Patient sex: M
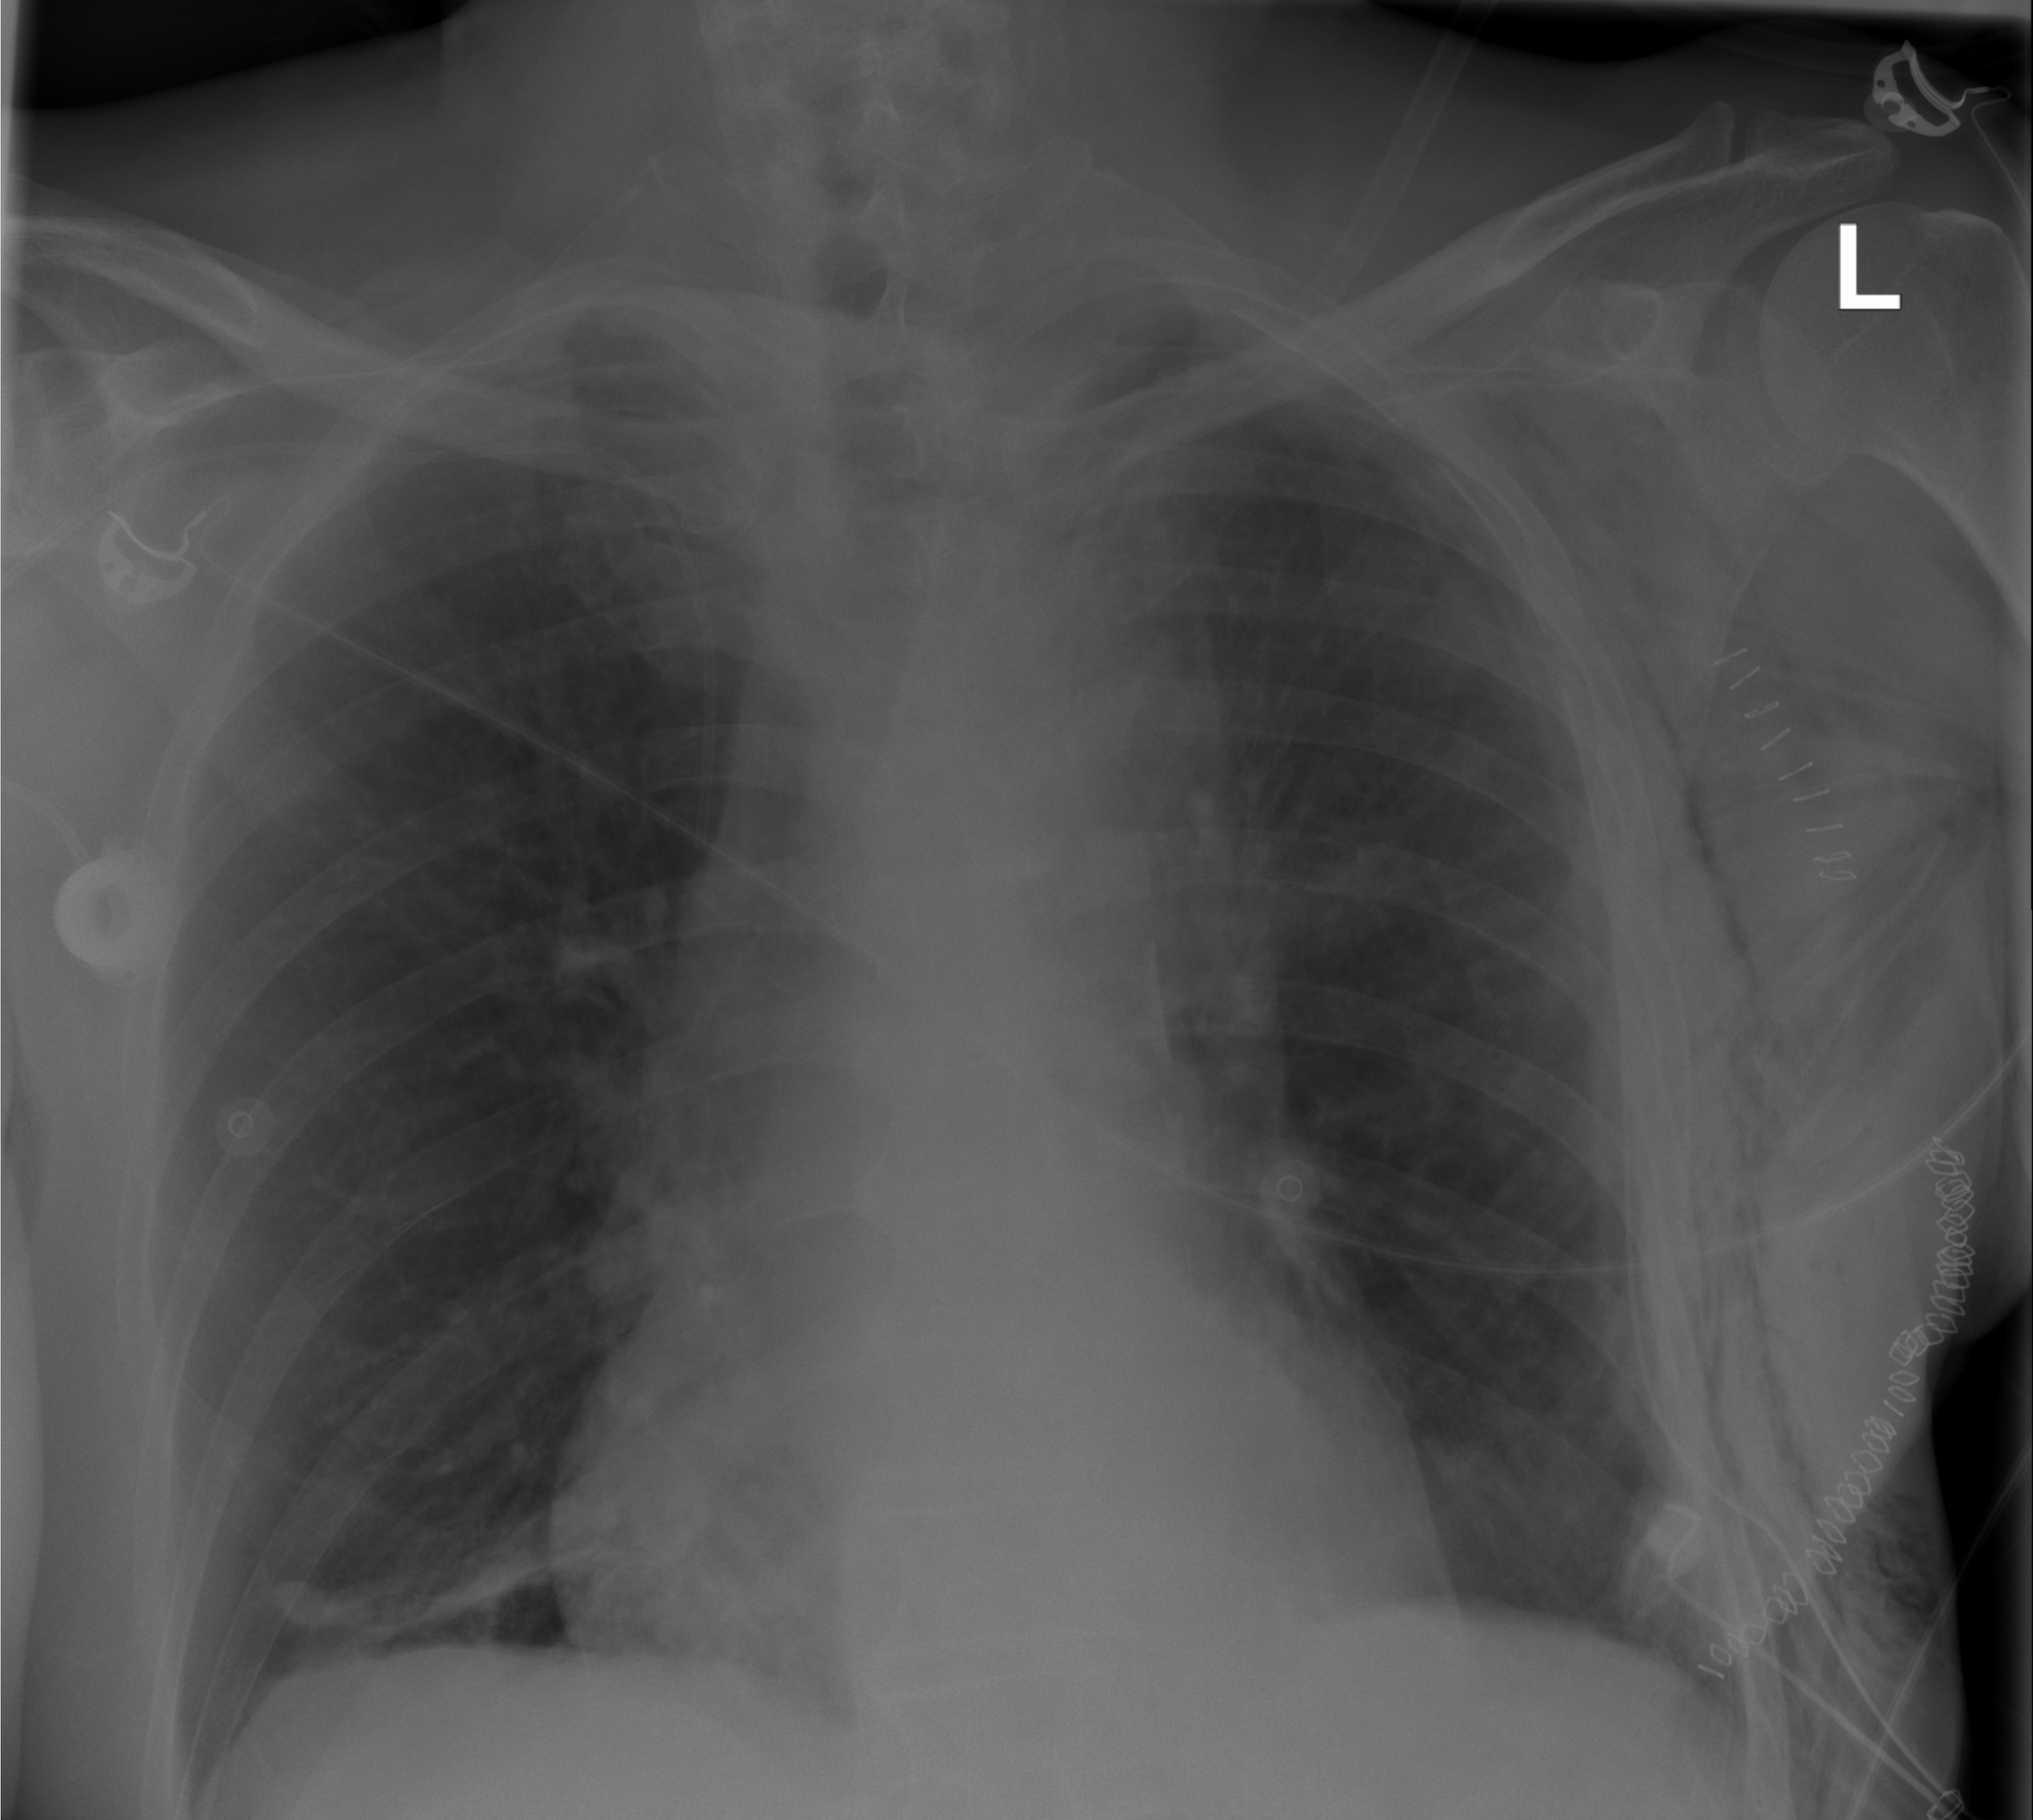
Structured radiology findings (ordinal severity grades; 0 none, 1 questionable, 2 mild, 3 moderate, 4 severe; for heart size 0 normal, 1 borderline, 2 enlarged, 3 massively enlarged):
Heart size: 1
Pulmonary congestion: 0
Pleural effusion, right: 0
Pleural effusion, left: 0
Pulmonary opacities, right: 0
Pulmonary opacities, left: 0
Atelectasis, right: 2
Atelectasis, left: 0